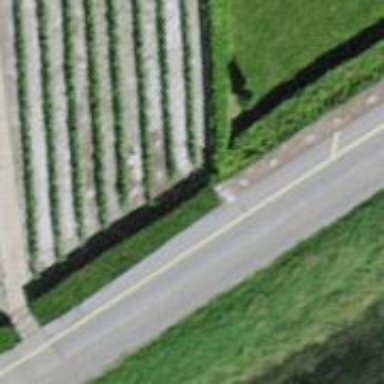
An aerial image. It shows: Hedge acting as barrier.